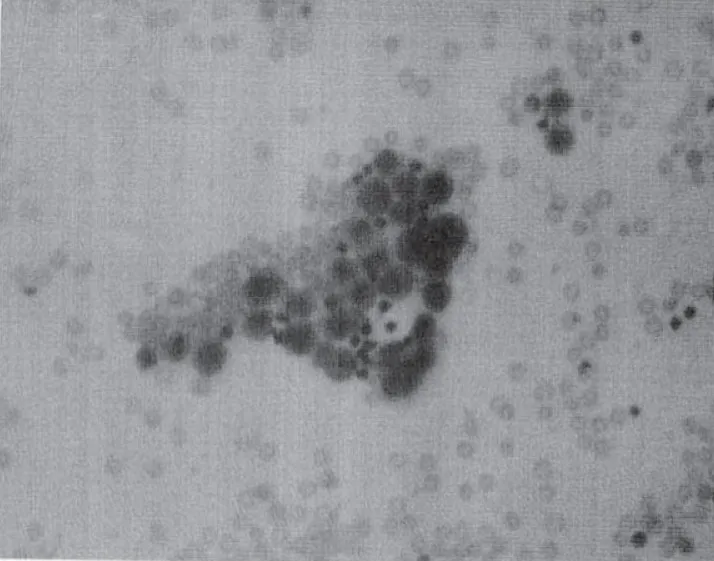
Pleural fluid showing malignant mesothelial cells.
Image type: pathology (giemsa)